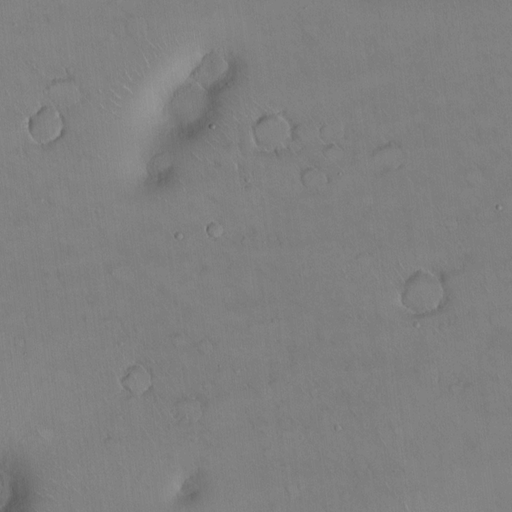
Classes present: Background, Cone